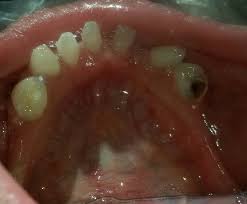
Condition: hypodontia